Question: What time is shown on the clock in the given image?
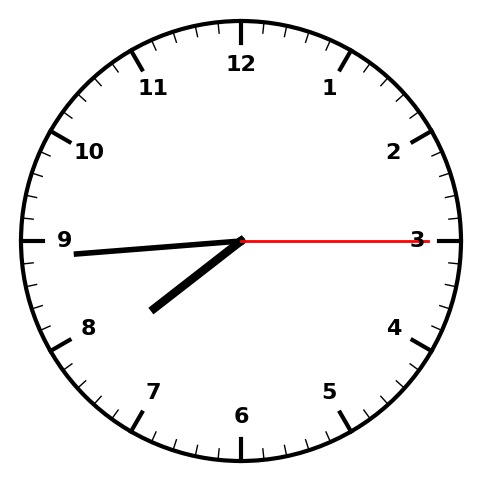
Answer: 07:44:15